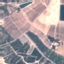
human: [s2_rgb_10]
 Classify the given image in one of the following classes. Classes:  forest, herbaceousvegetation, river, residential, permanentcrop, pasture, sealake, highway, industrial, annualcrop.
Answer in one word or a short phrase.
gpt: PermanentCrop